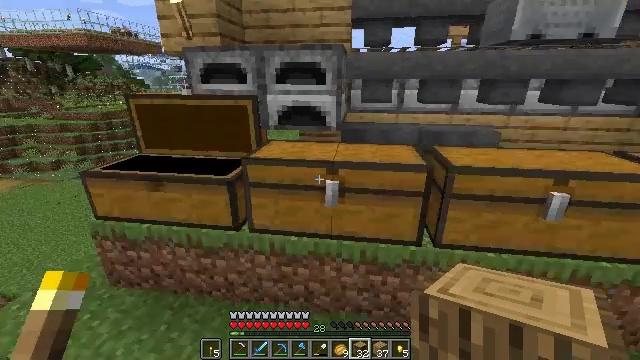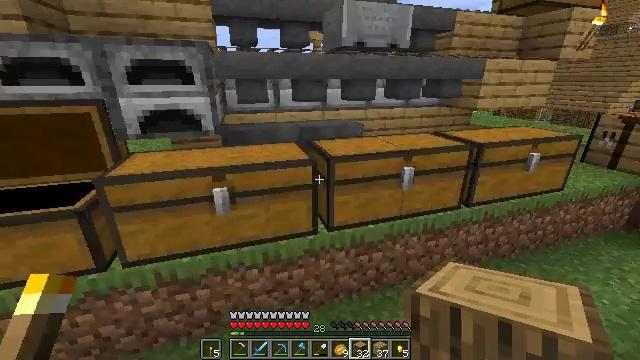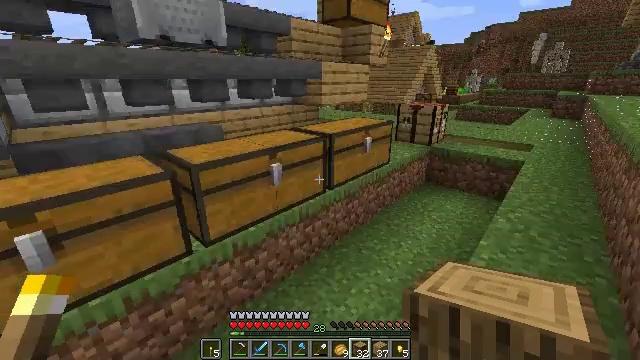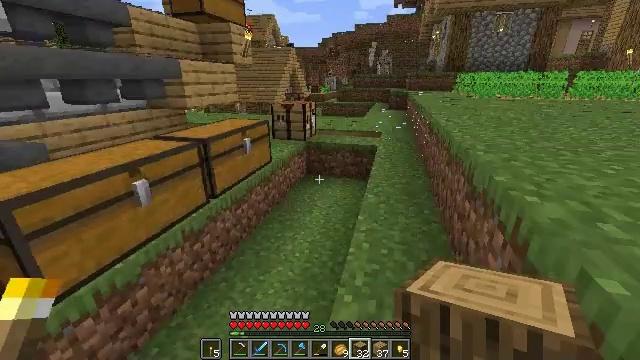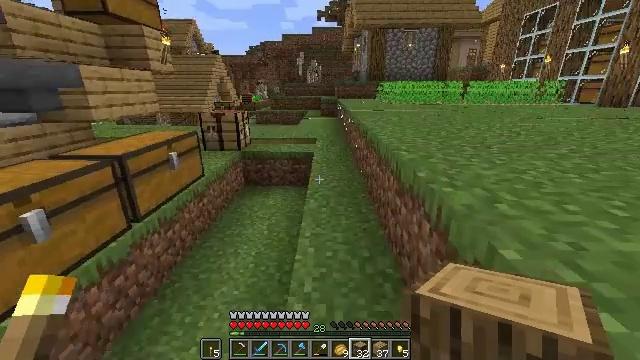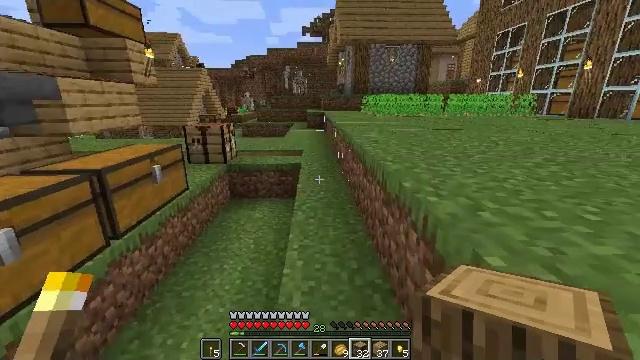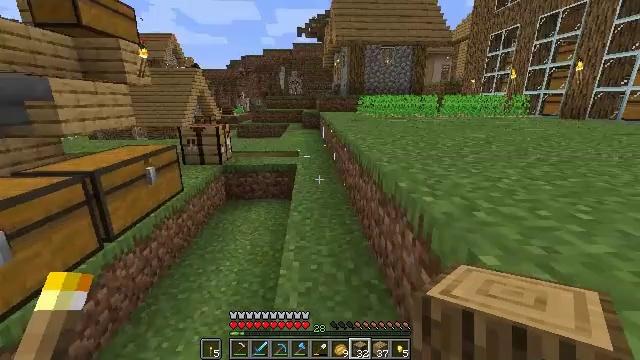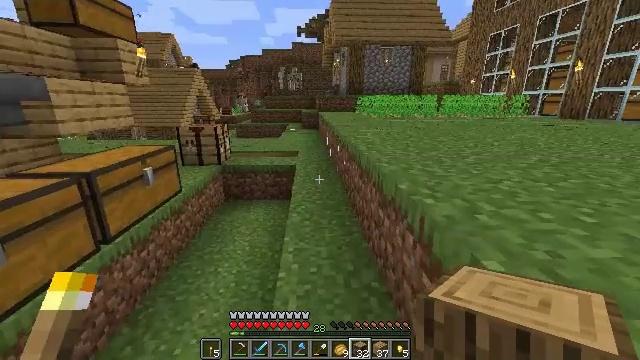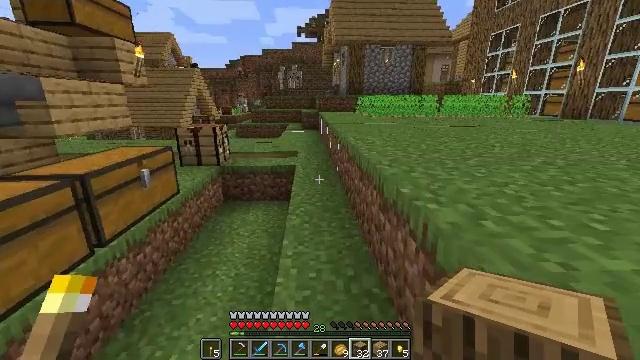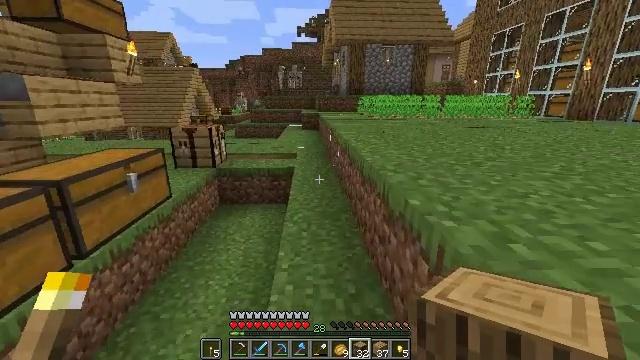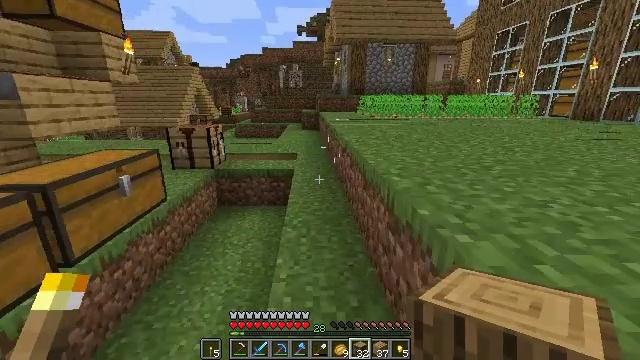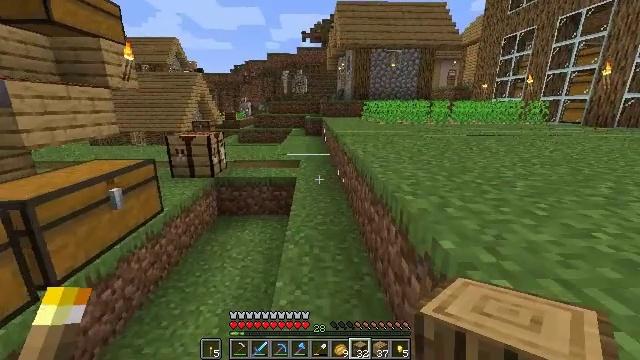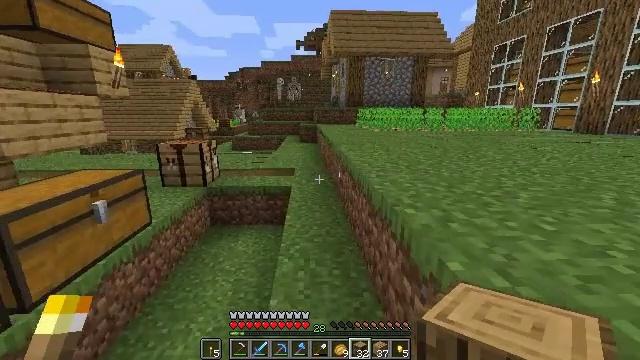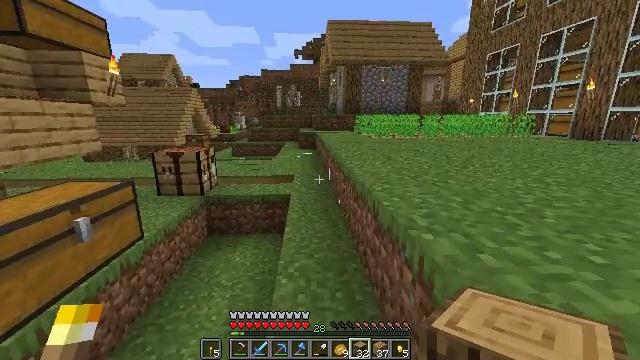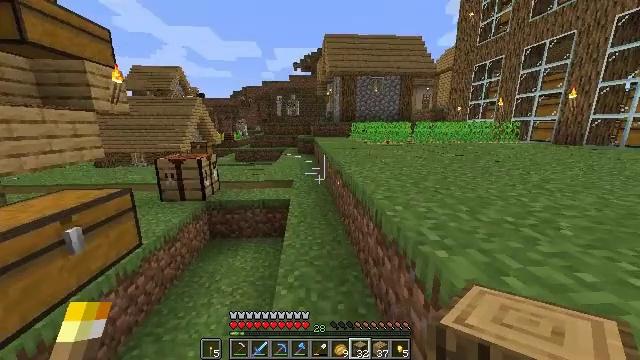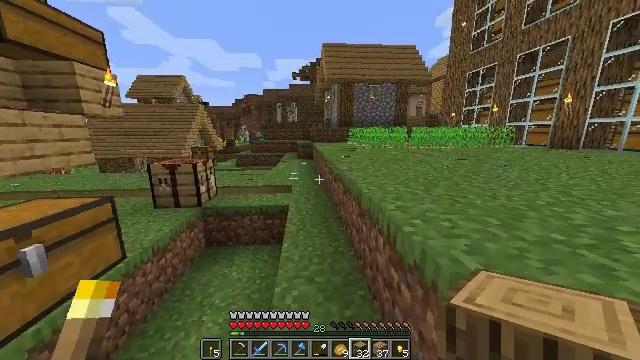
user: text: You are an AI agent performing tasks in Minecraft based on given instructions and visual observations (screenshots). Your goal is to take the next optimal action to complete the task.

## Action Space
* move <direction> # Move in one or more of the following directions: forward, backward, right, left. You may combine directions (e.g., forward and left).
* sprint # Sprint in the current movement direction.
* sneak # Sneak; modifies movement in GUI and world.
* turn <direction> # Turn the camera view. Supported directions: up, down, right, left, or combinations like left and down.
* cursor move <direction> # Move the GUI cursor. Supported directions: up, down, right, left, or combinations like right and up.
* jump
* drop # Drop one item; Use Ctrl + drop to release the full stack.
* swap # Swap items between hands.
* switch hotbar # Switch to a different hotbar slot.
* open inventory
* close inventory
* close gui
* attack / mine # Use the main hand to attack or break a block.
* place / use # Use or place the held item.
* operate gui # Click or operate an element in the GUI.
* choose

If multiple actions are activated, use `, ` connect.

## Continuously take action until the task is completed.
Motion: motion action
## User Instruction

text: Cook chicken in the furnace.
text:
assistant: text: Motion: turn right
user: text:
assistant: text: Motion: turn right
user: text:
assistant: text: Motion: turn right
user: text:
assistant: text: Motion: turn right and up
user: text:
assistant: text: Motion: turn right and up
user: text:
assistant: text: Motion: no_op
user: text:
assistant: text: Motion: move forward
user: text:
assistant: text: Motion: move forward
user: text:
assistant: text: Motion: move forward
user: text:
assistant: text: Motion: move forward
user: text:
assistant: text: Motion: move forward, turn up
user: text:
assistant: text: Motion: move forward, sprint, turn right and up
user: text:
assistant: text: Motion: move forward, sprint
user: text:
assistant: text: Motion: move forward, sprint
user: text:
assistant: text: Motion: move forward, sprint
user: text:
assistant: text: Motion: move forward
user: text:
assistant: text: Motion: move forward
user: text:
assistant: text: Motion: move forward, sprint
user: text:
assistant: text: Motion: move forward, sprint
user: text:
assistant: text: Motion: move forward, sprint, turn left
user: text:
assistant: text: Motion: move forward, sprint, turn left
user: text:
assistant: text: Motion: move forward, turn left
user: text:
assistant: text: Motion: move forward, turn left
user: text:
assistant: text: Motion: move forward, turn left, jump
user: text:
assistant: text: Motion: move forward, turn left, jump
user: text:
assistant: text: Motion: move forward, turn left, jump
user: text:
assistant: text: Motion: move forward, turn left, jump
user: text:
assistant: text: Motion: move forward, turn left, jump
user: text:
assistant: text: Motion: move forward, turn left, jump
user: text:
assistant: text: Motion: move forward, turn left, jump